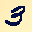
Label: 3